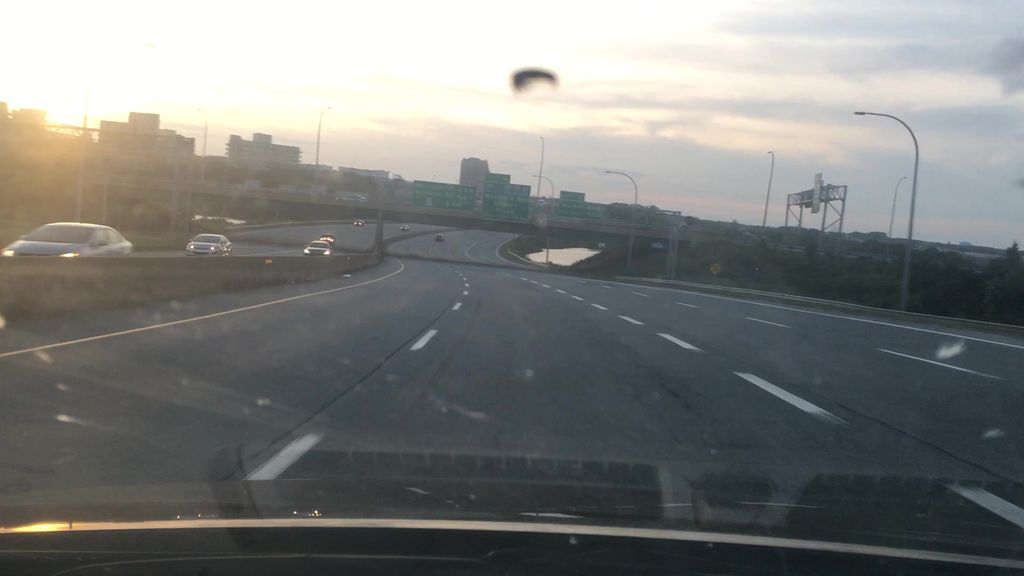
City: halifax